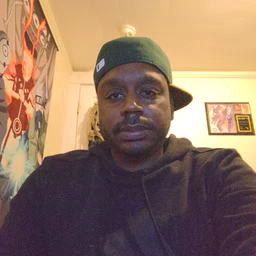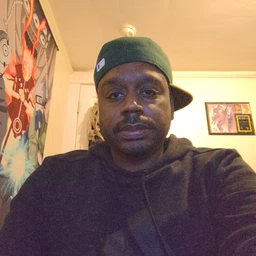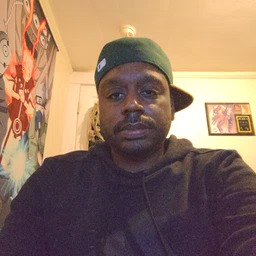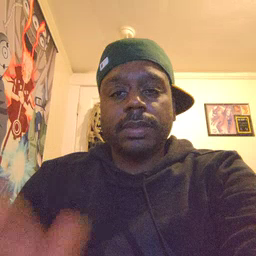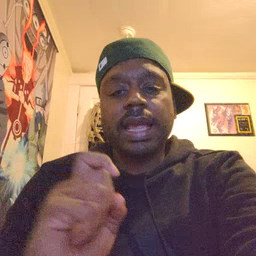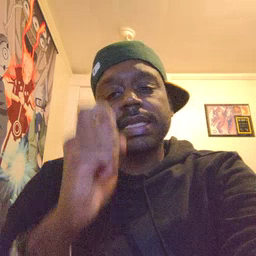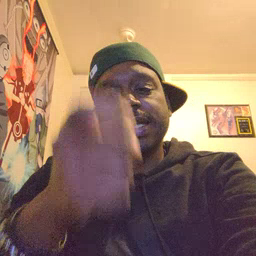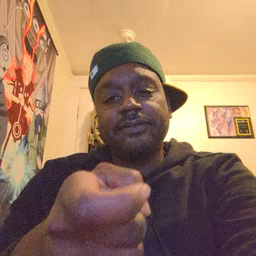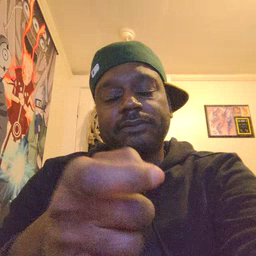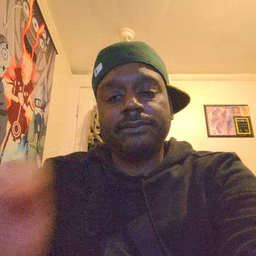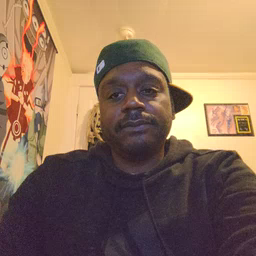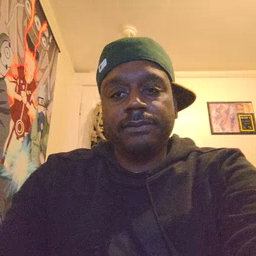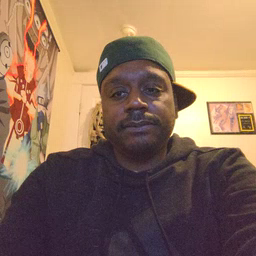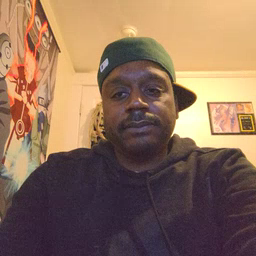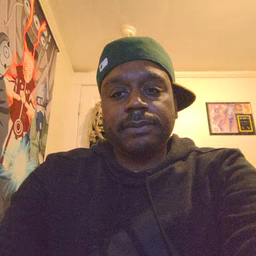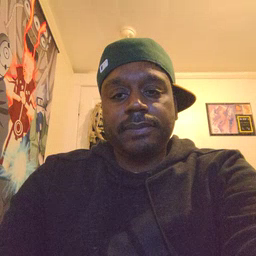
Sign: gift